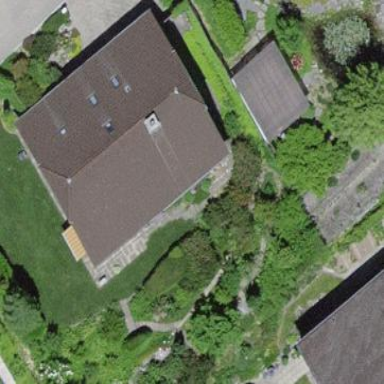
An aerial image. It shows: Detached building with half-hipped roof.